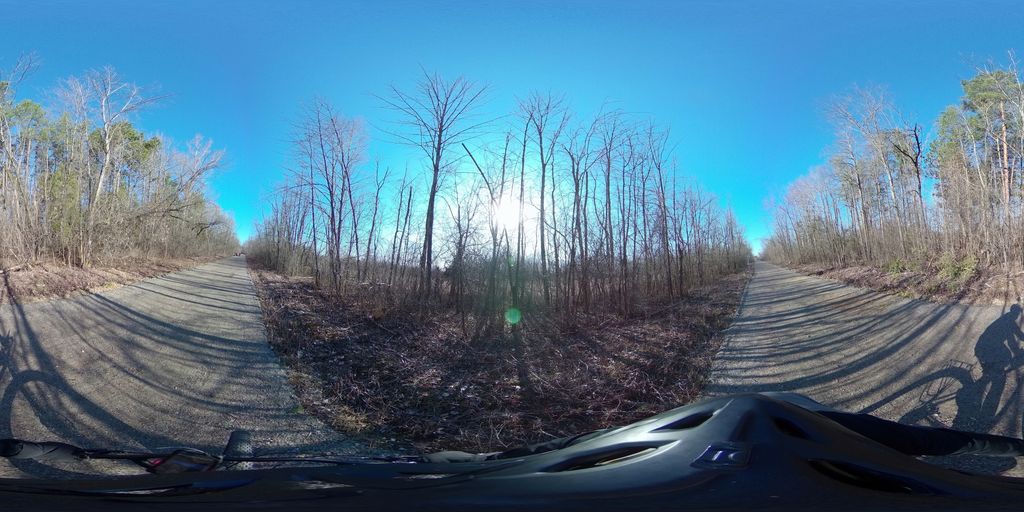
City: ottawa-gatineau